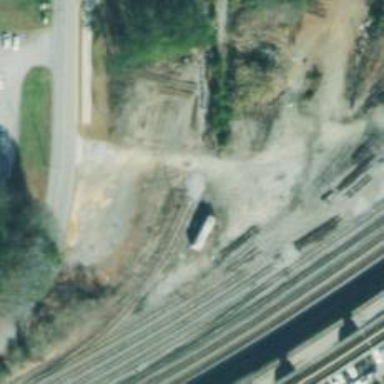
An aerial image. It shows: Abandoned railway yard.